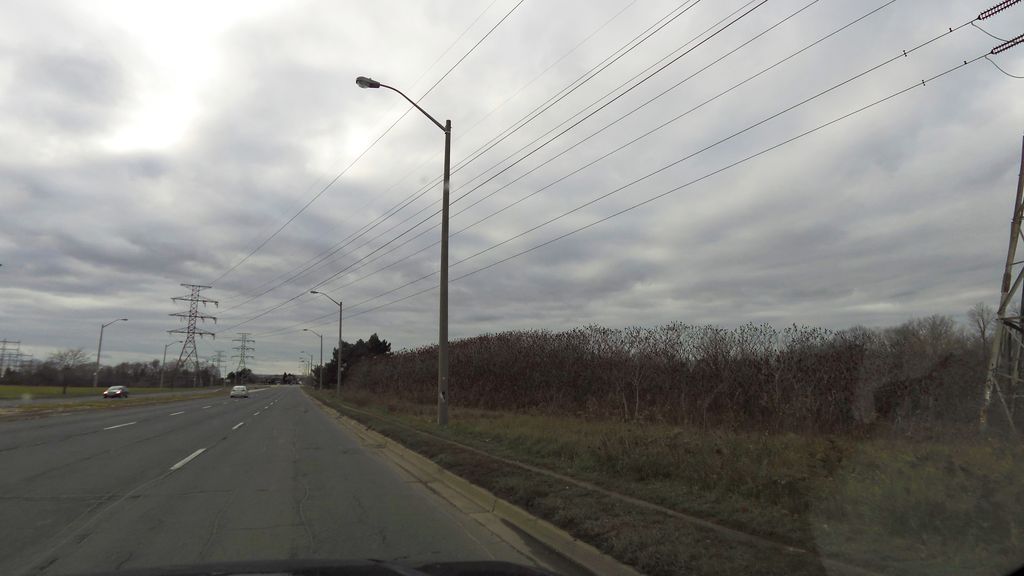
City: toronto